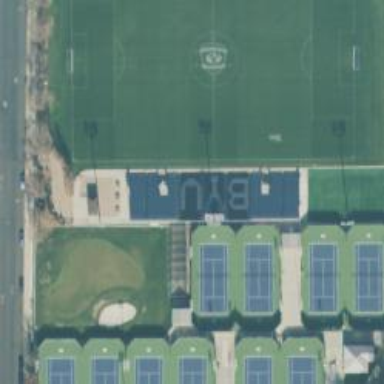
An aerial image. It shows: Soccer pitch for outdoor sports and leisure activities.